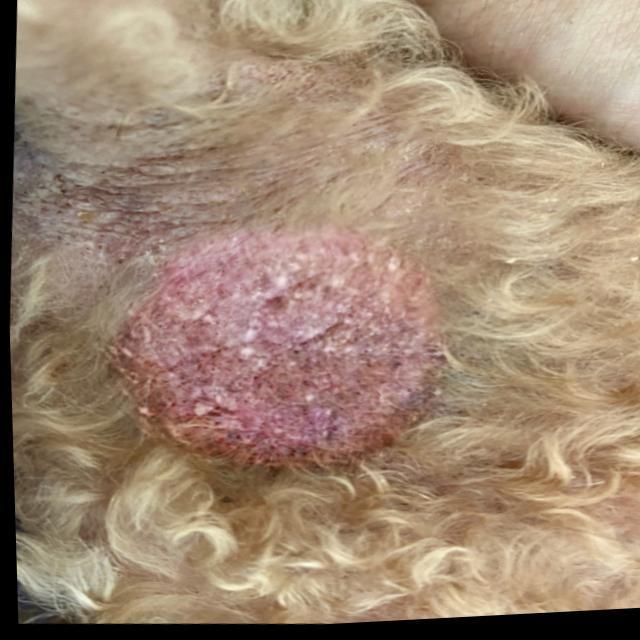
Canine ringworm (Dermatophytosis) — fungal infection caused by Microsporum or Trichophyton. Presents with circular alopecia, scaling, crusting, and broken hairs.